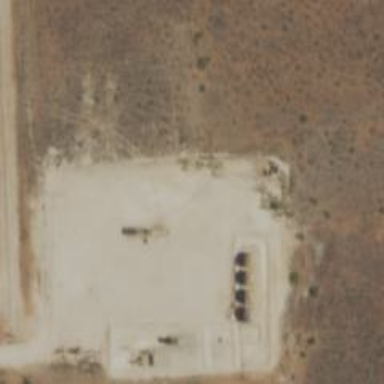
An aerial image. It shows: Petroleum well.